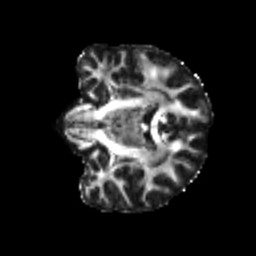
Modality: FA
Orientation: coronal
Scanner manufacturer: siemens
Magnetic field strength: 3 T
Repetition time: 4 s
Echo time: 0.0594 s